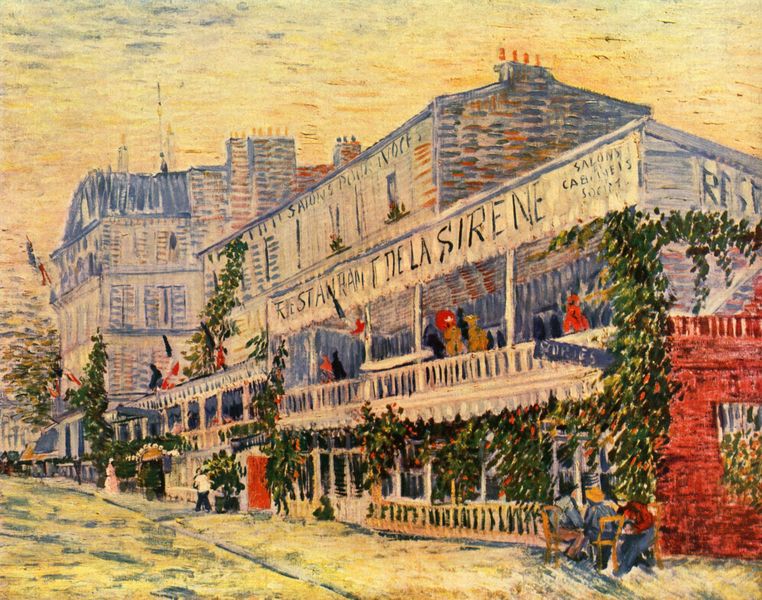
Titel: Das Restaurant de la Sirene in Asnicres
Künstler: Vincent van Gogh
Standort: Paris
Institution: Musée d'Orsay
Schlagwörter: baum, blau, gruppe, himmel, laub, weiß, aquarell, bäume, gelb, grün, impressionismus, menschen, sitzen, stadt, abend, blumen, bunt, café, fenster, frankreich, hell, licht, männer, paris, pastell, strasse, stühle, szene, säulen, tisch, dach, gebäude, haus, rot, zaun, malerei, lokal, mensch, bild, öl, dämmerung, häuser, morgen, sonne, personen, pflanzen, front, schornstein, szenerie, ranken, balkon, terrasse, farbig, sommer, ansicht, fahnen, fassade, gasse, italien, perspektive, süden, fahne, pointilismus, giebel, mauer, schornsteine, farbe, sonnenuntergang, van gogh, promenade, franzosen, essen, hotel, wein, salon, geländer, stimmung, fein, striche, balkone, galerie, veranda, gehsteig, balustrade, restaurant, trottoir, tupfen, bewachsen, efeu, sonnenschein, signac, leuchtend, flaggen, röte, sirene, begrünung, boulevard, pointillismus, gemaelde, kletterpflanzen, starße, bistro, bordell, kolonialstil, saloon, new orleans, straßenansicht, etablissement, bürgersetig, dela, hote, haua, tottoir, rosenranken, fahbe